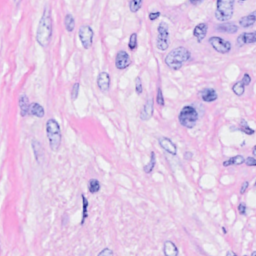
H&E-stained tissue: Breast